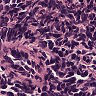
Metastatic tissue present: no